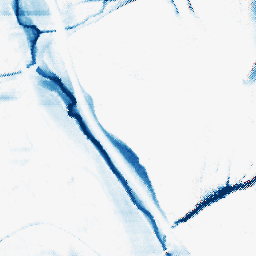
Category: morphological
Decomposition family: morphological_rect
Decomposition parameters: operation: closing
width: 50
height: 10
Upsampling method: regularized
Upsampling parameters: scale: 4
lambda_reg: 0.1
Upsampling scale: 4